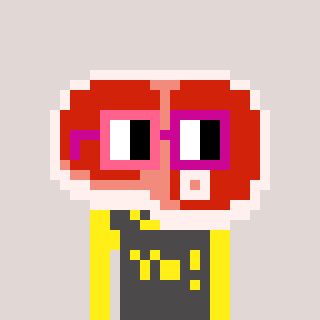
a pixel art character with square pink and red glasses, a steak-shaped head and a grayscale-colored body on a warm background